七年级 · 度量几何学
（2021-四川宜宾市・七年级期中）把三角板 $A B C$ 按如图所示的位置放置, 已知 $\angle C A B=30^{\circ}$, $\angle C=90^{\circ}$, 过三角板的顶点 $A 、 B$ 分别作直线 $A D 、 B E$, 且 $A D / / B E, \angle D A E=120^{\circ}$. 给出以下结论:

(1) $\angle 1+\angle 2=90^{\circ}$; （2） $\angle 2=\angle E A B$; （3） $C A$ 平分 $\angle D A B$. 其中正确结论有（ )
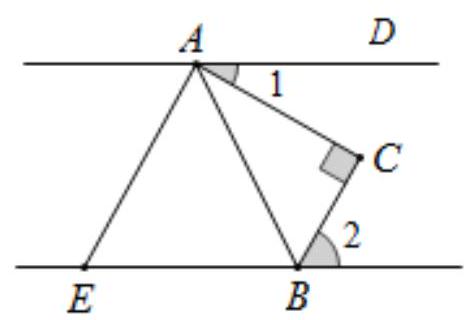
0 个
B. 1 个
C. 2 个
D. 3 个
答案: C
解析: 根据 $A D / / B E$ 和 $\angle B A C+\angle A B C=90^{\circ}$ 易证 $\angle 1+\angle 2=90^{\circ}$, 故 (1) 正确. 再由角的等量关系可知 $\angle B A E=90^{\circ}-\angle 1$, 即证明出 $\angle B A E=\angle 2$. 故 (2) 正确. 根据 $\angle 1$ 的大小随 $\angle B A E$ 的大小变化而变化, 而 $\angle C A B=30^{\circ}$ 固定, 所以 $\mathrm{CA}$ 不一定平分 $\angle D A B$. 故 (3) 错误. 即可选出结果.

【详解】 $\because A D / / B E, \therefore(\angle 1+\angle B A C)+(\angle 2+\angle A B C)=180^{\circ}$.

$\because \angle B A C+\angle A B C=90^{\circ} . \therefore \angle 1+\angle 2=90^{\circ}$, 故（1）正确.

$\because \angle B A E=\angle D A E-\angle C A B-\angle 1=120^{\circ}-30^{\circ}-\angle 1=90^{\circ}-\angle 1$,

$\because \angle 1+\angle 2=90^{\circ}, \therefore \angle B A E=90^{\circ}-\left(90^{\circ}-\angle 2\right)=\angle 2$. 故 (2) 正确.

$\because \angle 1=\angle D A E-\angle C A B-\angle B A E=120^{\circ}-30^{\circ}-\angle B A E=90^{\circ}-\angle B A E$,

$\therefore \angle 1$ 的大小随 $\angle B A E$ 的大小变化而变化,

$\because \angle C A B=30^{\circ}$ 固定, $\therefore C A$ 不一定平分 $\angle D A B$. 故 (3) 错误. 综上, 正确的结论有两个. 选: C.

【点睛】本题考查平行线的性质、余角以及判断角平分线. 根据平行线的性质与余角得出角之间的数量关系是解答本题的关键.